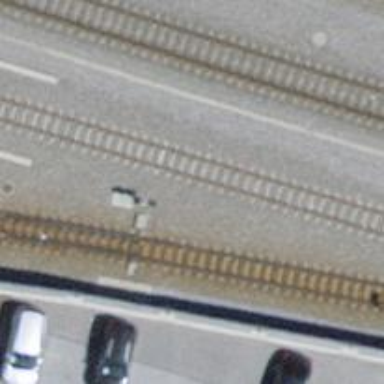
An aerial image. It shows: Narrow-gauge railway in service yard.